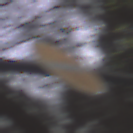
Verkehrszeichen: VerbotDerEinfahrt
Umgebung: Outdoor, Nature
Tageszeit: MorningAfternoon
Wetter: Overcast
Licht: Natural
Jahreszeit: Autumn
Kontrast: LowContrast